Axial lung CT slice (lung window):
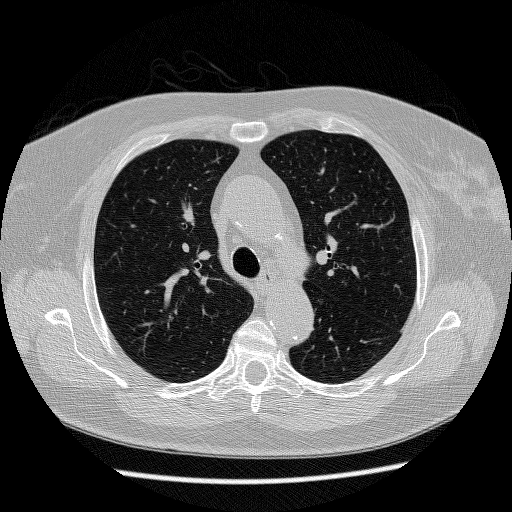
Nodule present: no